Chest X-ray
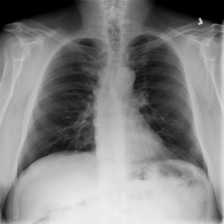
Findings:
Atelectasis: negative
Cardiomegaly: negative
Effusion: negative
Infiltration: negative
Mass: negative
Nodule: negative
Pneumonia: negative
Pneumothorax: negative
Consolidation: negative
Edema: negative
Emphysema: negative
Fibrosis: negative
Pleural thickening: negative
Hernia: negative